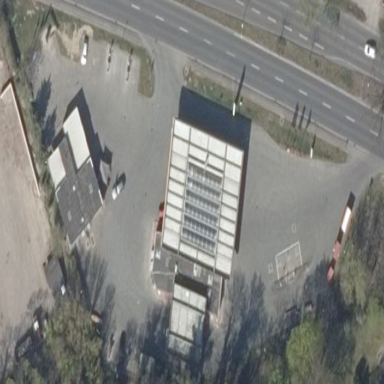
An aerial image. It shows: Fuel station.